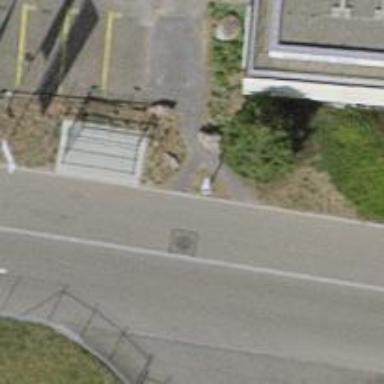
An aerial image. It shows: Bicycle parking area.